Question: I am trying to connect to Firebase.
Code from firebase.js:
'''
import * as firebase from "firebase/compat/app";
const firebaseConfig = {
apiKey: "***",
authDomain: "***",
projectId: "***",
storageBucket: "***",
messagingSenderId: "***",
appId: "***",
};
const app = !firebase.apps.length
? firebase.initializeApp(firebaseConfig)
: firebase.app();
const db = app.firestore();
const auth = app.auth();
const provider = new firebase.auth.GoogleAuthProvider();
export { db, auth, provider };
'''

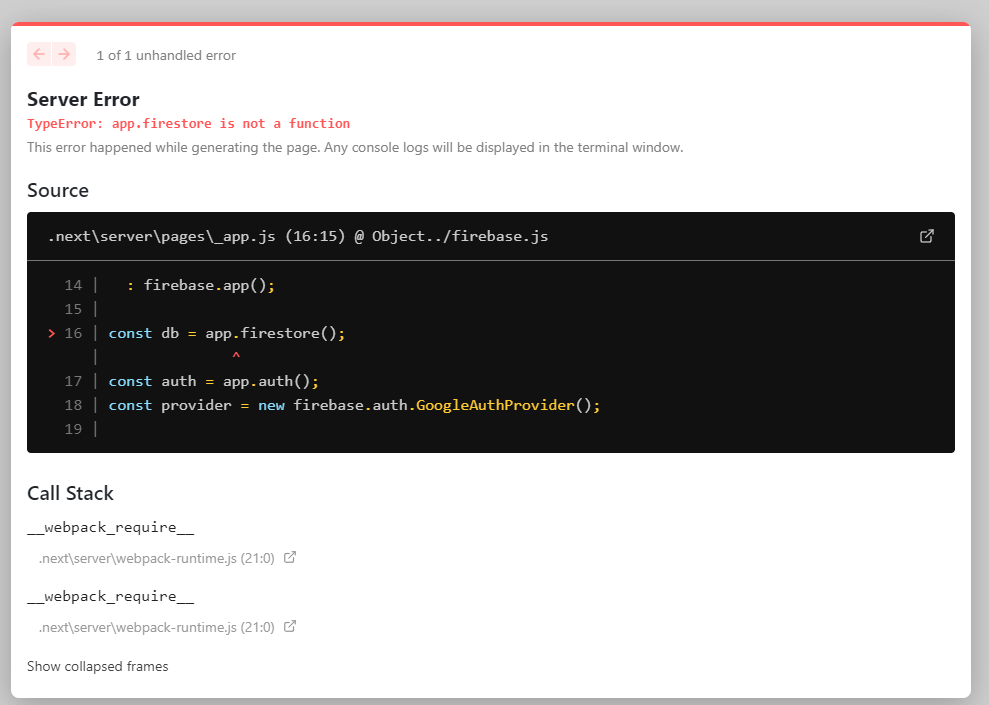
Answer: You're missing imports for Firestore (as the error mentions) and Authentication.
'''
import * as firebase from "firebase/compat/app";
import 'firebase/compat/auth';
import 'firebase/compat/firestore';
'''
Also see the documentation on <URL>.